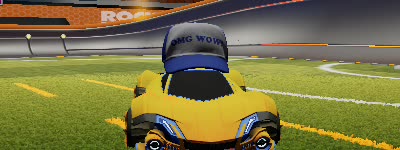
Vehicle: werewolf